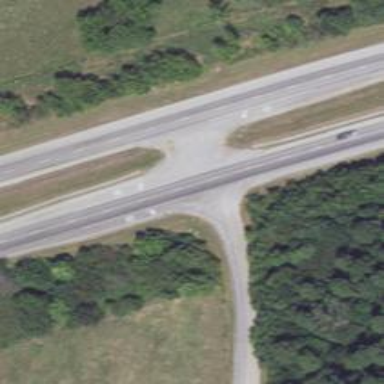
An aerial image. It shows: Stop road.